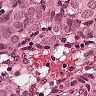
Metastatic tissue present: yes